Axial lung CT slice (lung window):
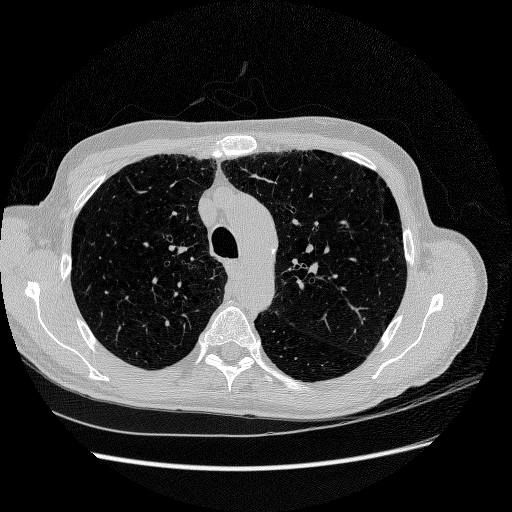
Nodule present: no